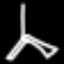
Label: The Eiffel Tower